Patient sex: F
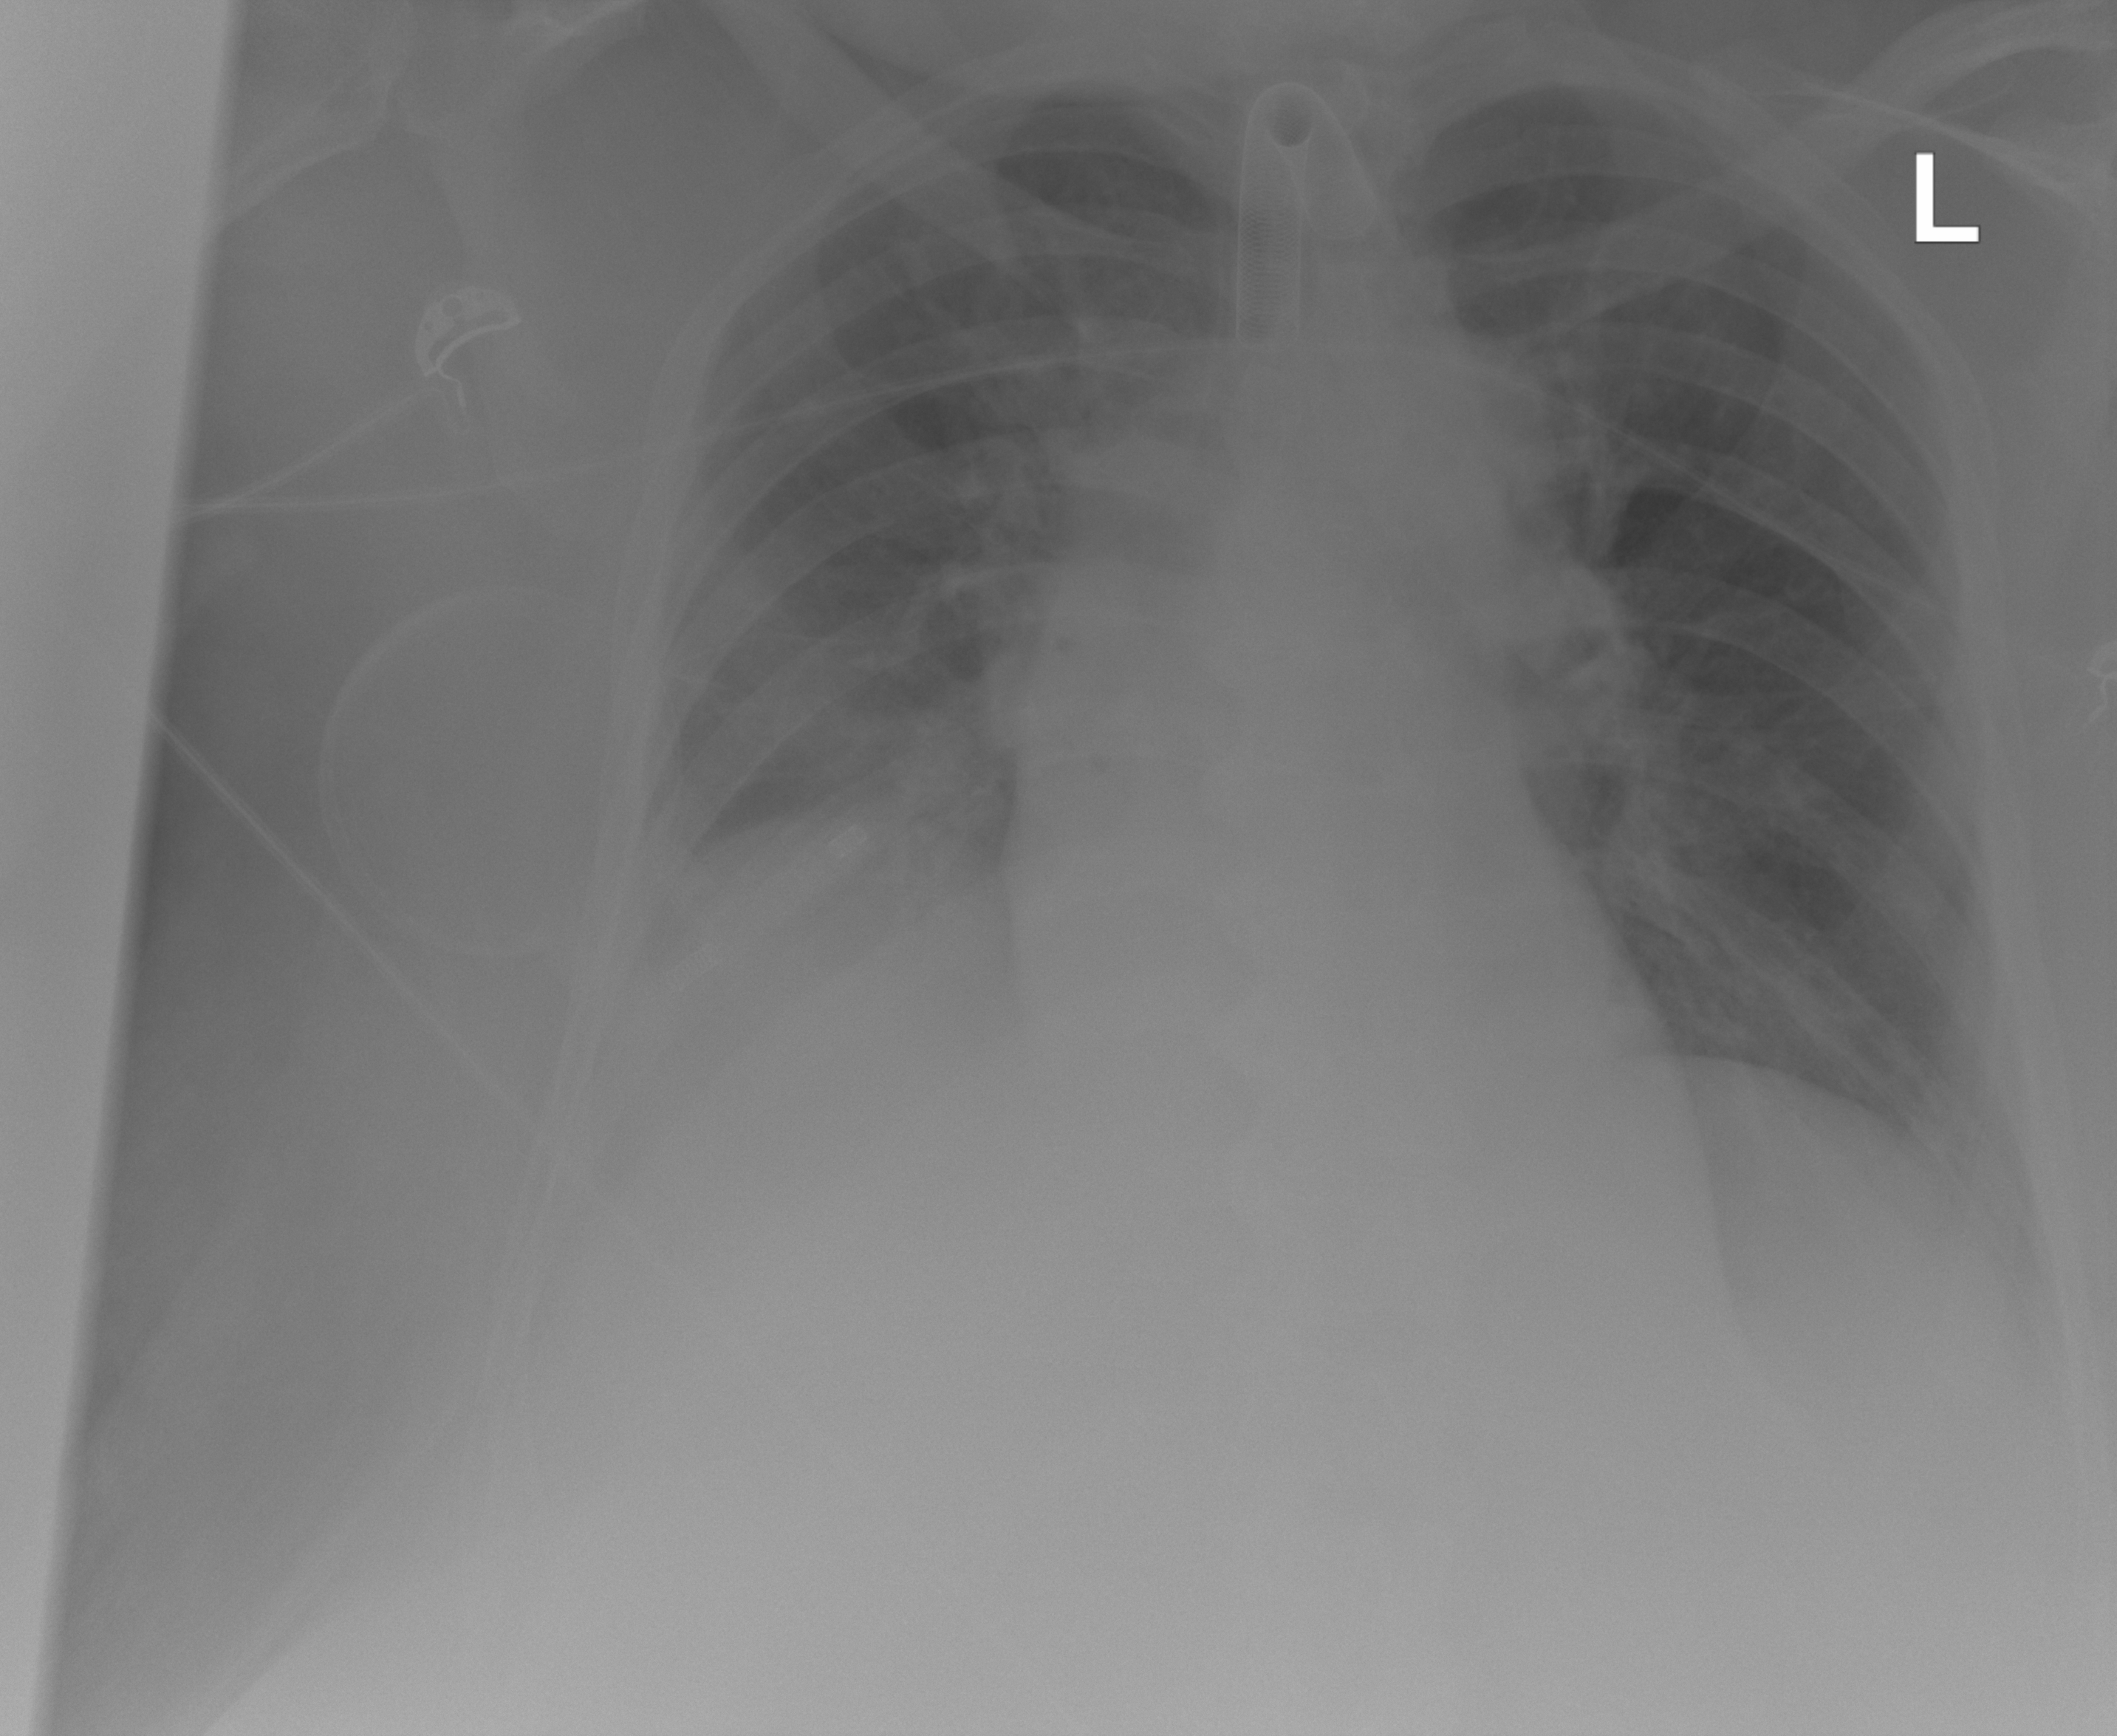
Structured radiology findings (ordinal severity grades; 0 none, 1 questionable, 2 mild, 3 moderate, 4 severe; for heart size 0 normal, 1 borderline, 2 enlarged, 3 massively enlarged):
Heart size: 0
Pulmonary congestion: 0
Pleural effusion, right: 2
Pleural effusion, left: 2
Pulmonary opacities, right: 0
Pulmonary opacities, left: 0
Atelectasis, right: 2
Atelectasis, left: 2